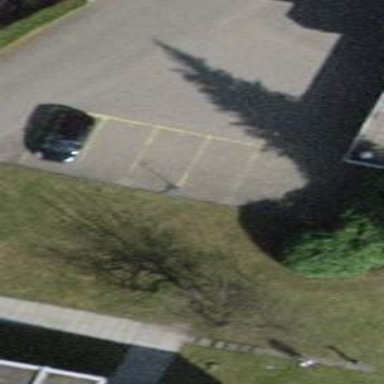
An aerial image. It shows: Parking area.